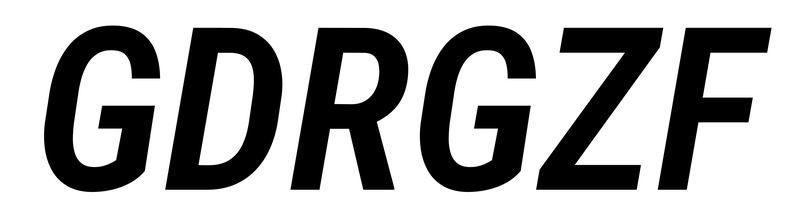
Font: Roboto-Italic_Condensed_SemiBold_Italic